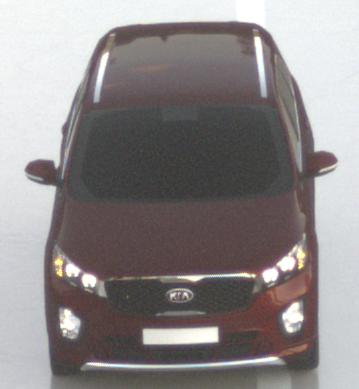
Make: KIA
Model: Sorento 2.2 CRDi
Detailed model: Sorento (UM)
Model produced from: 2015/03
Model produced until: 2017/10
Doors: 5
Color: red
Road condition: wet road
Daytime: sunrise or sunset
Contrast: low contrast